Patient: sex M, age 74
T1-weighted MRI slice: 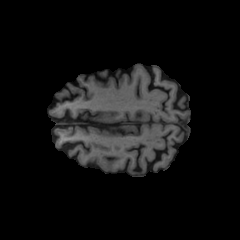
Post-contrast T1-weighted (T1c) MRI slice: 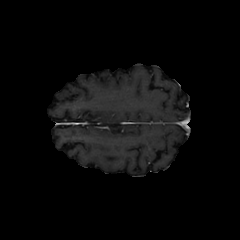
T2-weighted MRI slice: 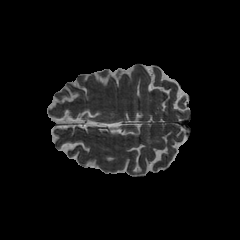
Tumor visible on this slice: no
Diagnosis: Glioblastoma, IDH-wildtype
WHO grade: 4